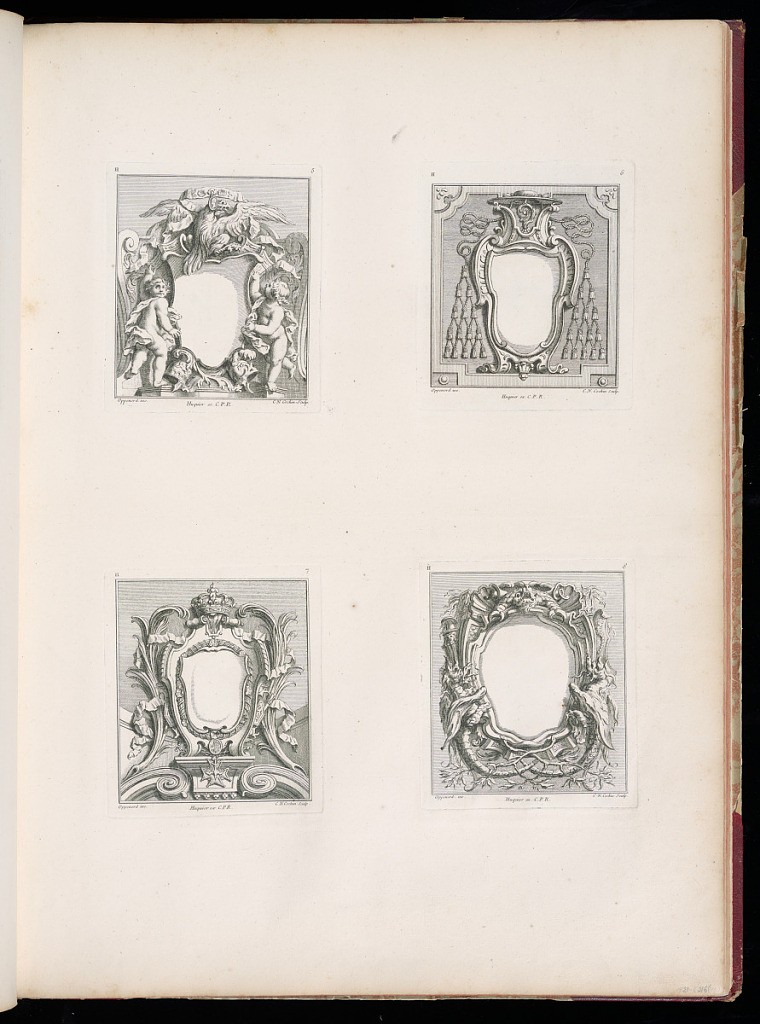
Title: Designs for Cartouches
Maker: Gilles-Marie Oppenord, French, 1672–1742
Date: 1749-1761
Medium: Etching and engraving on laid paper
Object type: Bound print
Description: Page printed with four rocaille cartouche designs. All of the plates are signed and numbered.